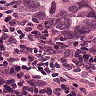
Metastatic tissue present: yes